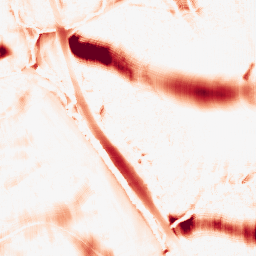
Category: morphological
Decomposition family: morphological_ellipse
Decomposition parameters: operation: opening
width: 50
height: 30
Upsampling method: fft_zeropad
Upsampling parameters: scale: 4
Upsampling scale: 4